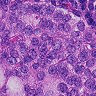
Metastatic tissue present: yes